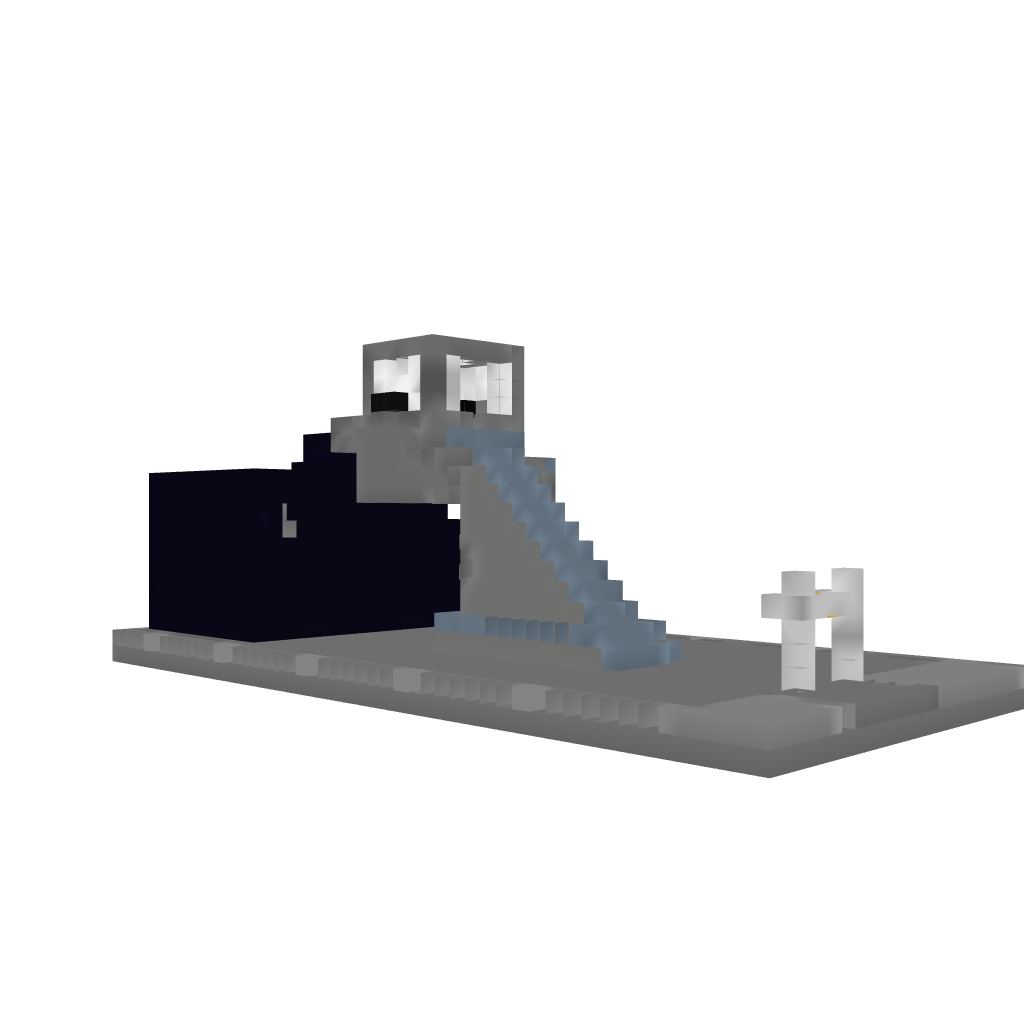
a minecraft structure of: TNT Repeating Cannon